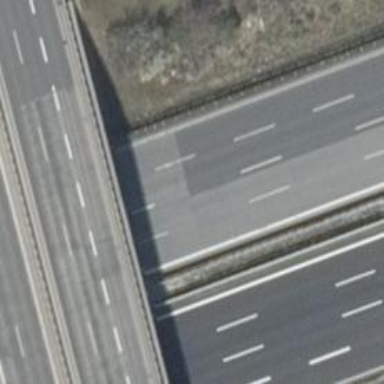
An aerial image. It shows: Concrete motorway.